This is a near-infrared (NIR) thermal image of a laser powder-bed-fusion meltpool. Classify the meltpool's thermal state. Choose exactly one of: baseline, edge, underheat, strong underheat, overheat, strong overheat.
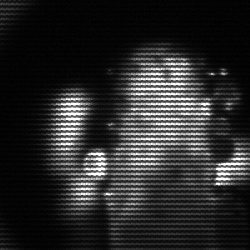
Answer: strong underheat